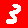
Digit: 3